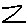
Label: zigzag